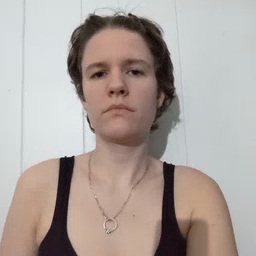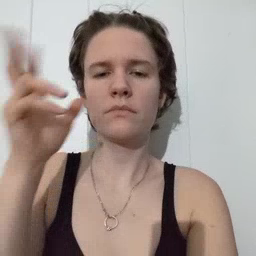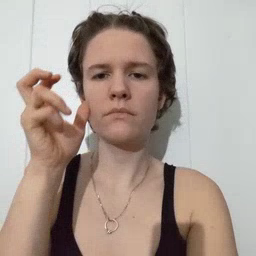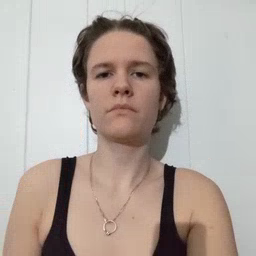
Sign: hear